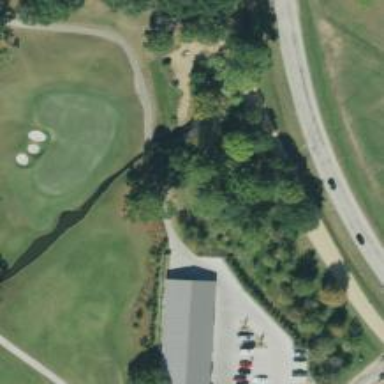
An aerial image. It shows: Path used for both walking and golf.